Field crop: maize
Growth stage: 2
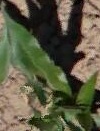
Species: maize